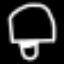
Label: mushroom